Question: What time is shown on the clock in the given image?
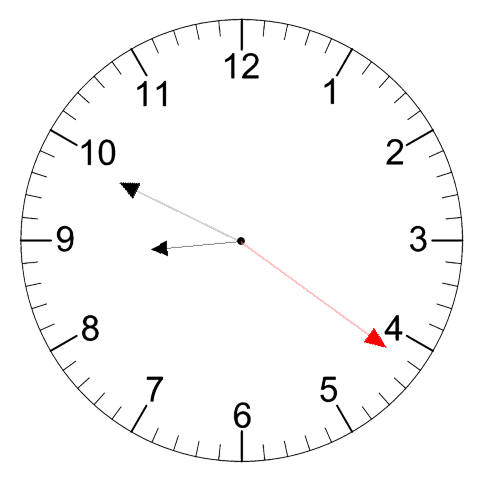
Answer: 08:49:21